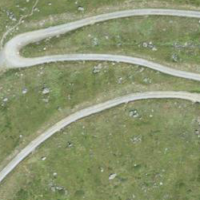
EUNIS habitat code: 26
Species observed at this site:
Montifringilla nivalis
Ajuga pyramidalis